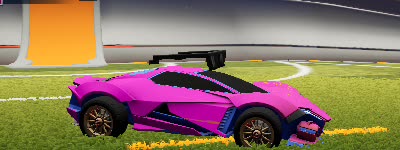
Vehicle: werewolf